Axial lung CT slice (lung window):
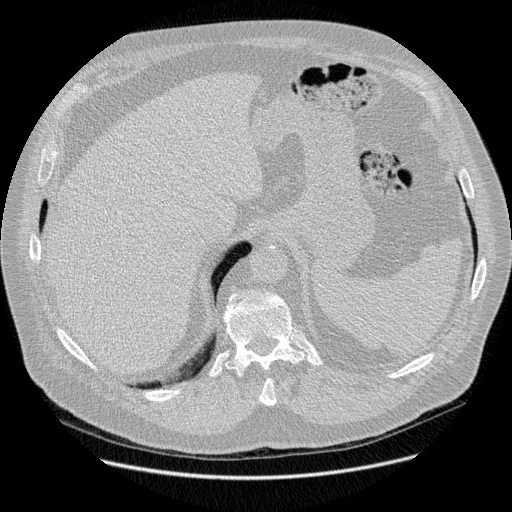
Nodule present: no